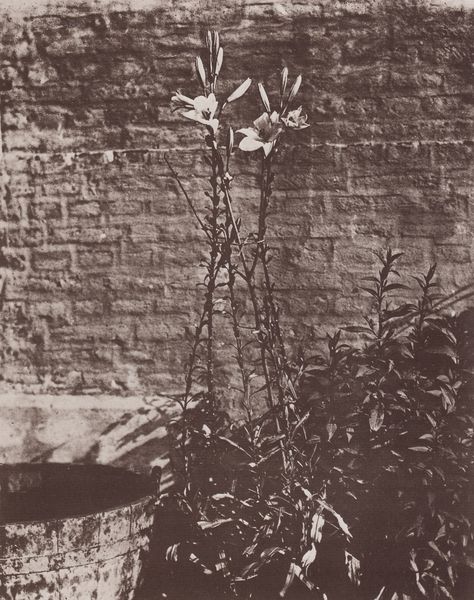
Titel: Lilien
Künstler: Jean Eugène Auguste Atget
Schlagwörter: blätter, laub, schatten, weiß, blume, blumen, grau, holz, licht, schwarz, blüte, blüten, wand, stein, steine, strauch, busch, büsche, sonne, sträucher, pflanze, pflanzen, garten, blumentopf, topf, mauer, ziegel, hecke, backstein, bank, sepia, foto, fotografie, photographie, fugen, stengel, schwarzweiß, lilie, photo, zuber, putz, verputzt, trog, gestrüpp, lilien, eimer, kelche, behälter, steinbank, faß, jtuhig jgjh kelolpüpüöold  .öä, ß0ß0ß0ß0´´